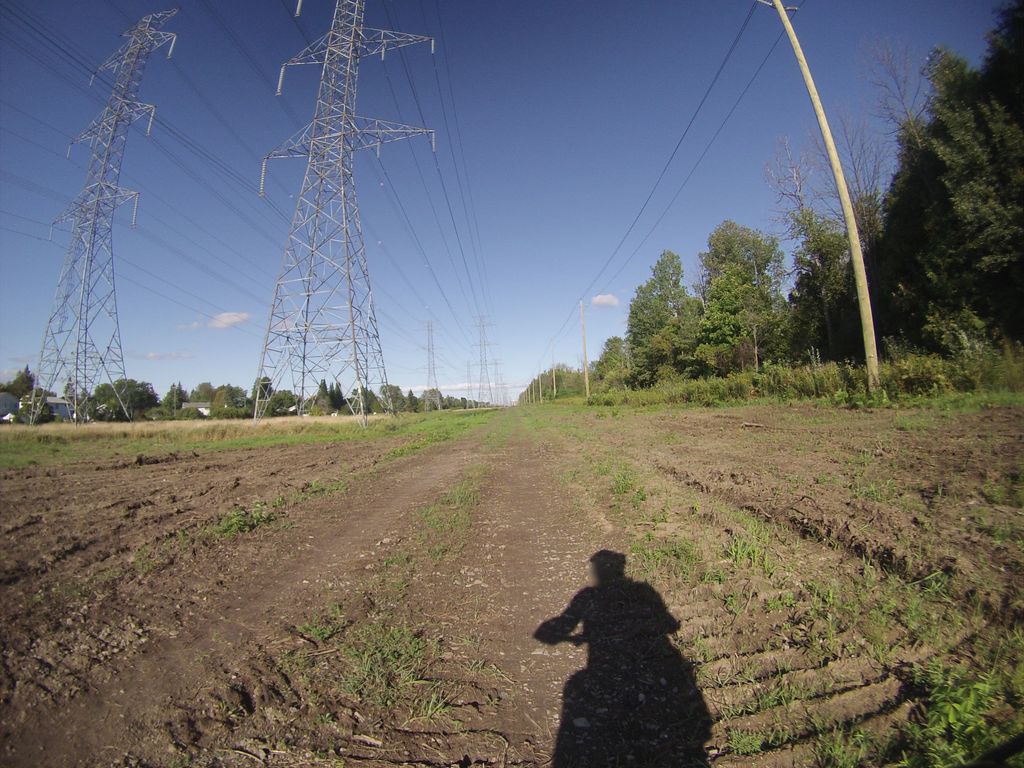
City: ottawa-gatineau